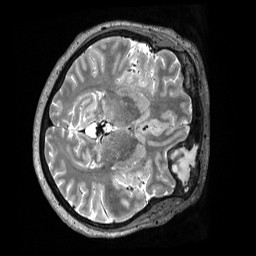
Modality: T2w
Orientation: axial
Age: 53
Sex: female
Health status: ill
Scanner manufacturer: siemens
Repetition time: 3.2 s